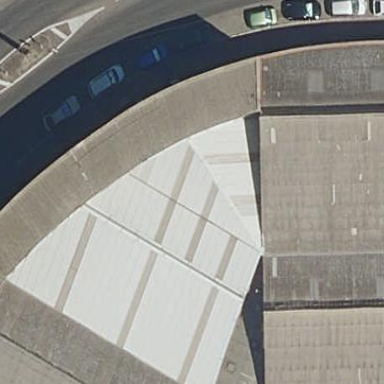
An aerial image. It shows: Industrial building.